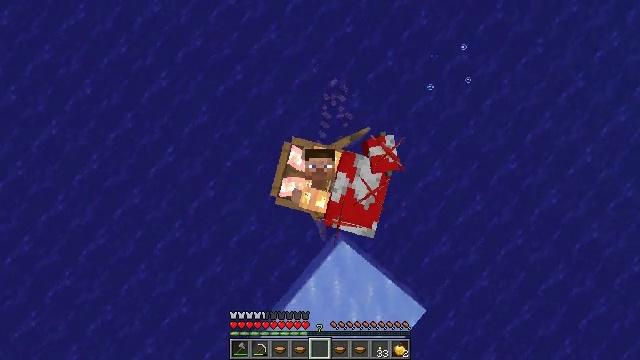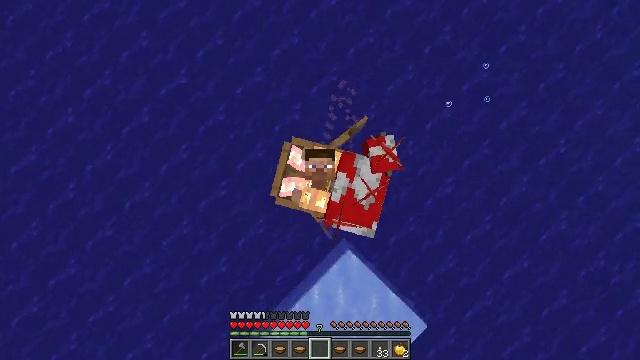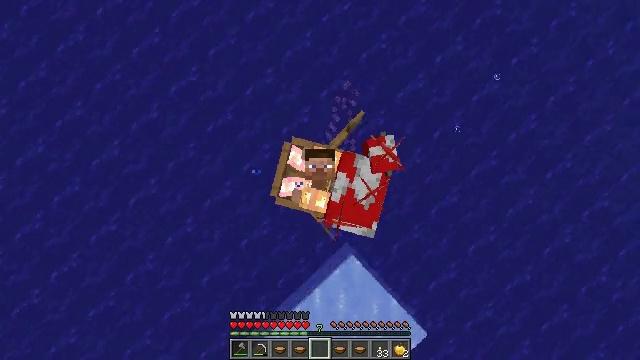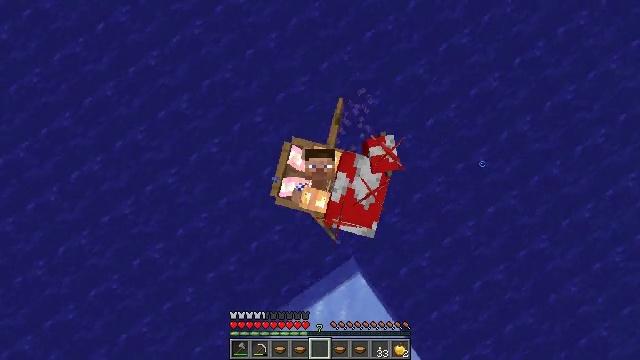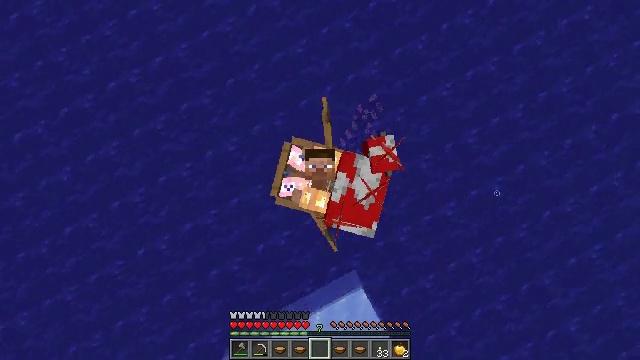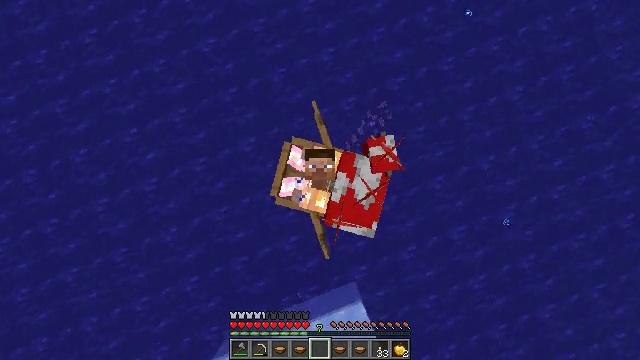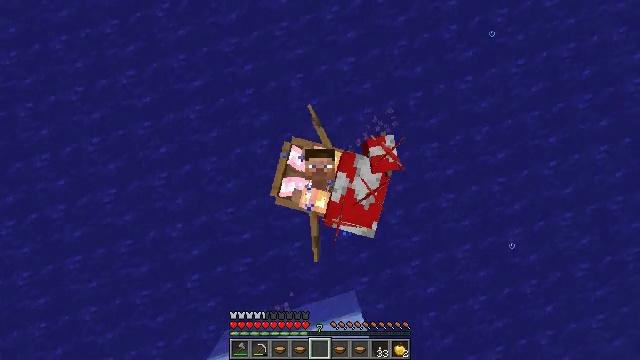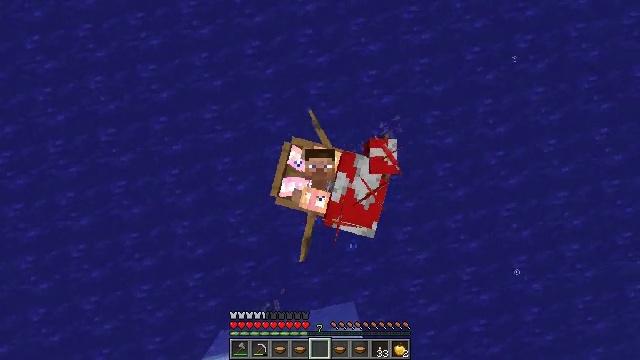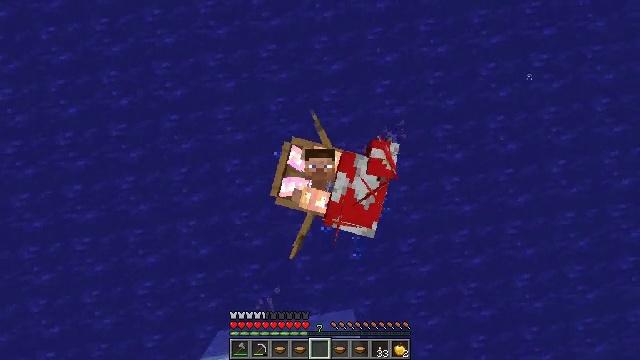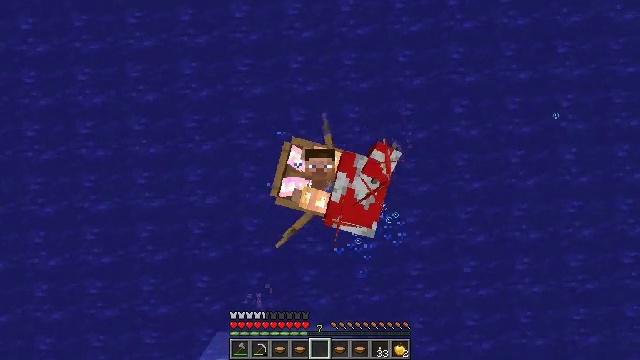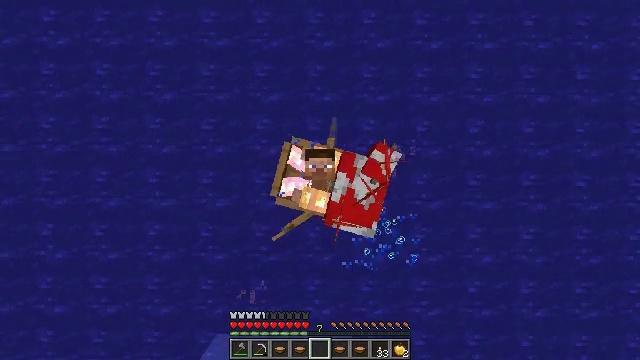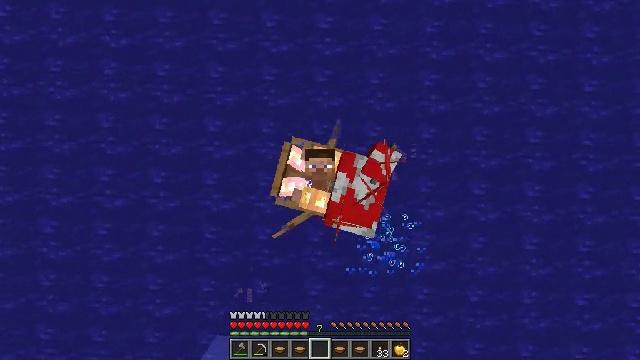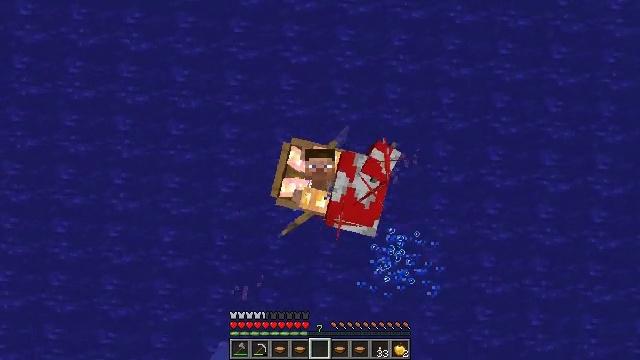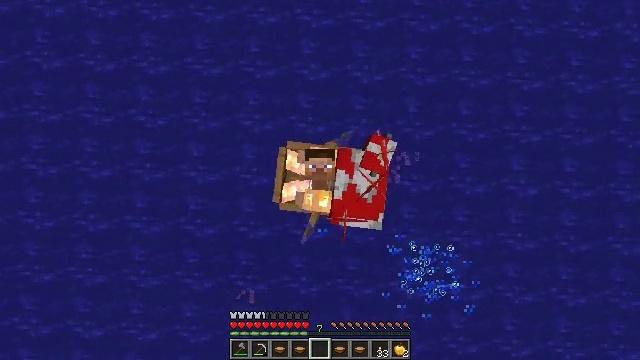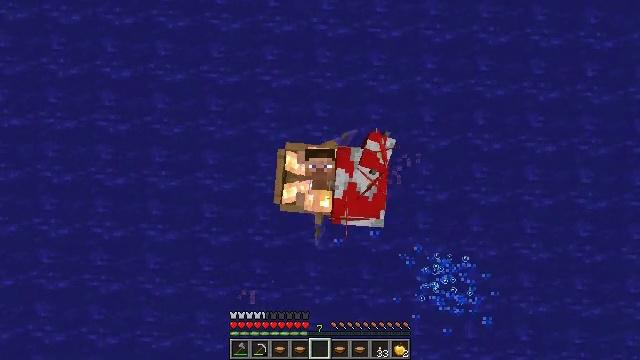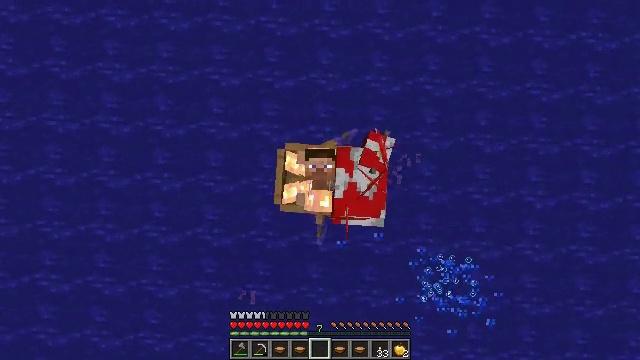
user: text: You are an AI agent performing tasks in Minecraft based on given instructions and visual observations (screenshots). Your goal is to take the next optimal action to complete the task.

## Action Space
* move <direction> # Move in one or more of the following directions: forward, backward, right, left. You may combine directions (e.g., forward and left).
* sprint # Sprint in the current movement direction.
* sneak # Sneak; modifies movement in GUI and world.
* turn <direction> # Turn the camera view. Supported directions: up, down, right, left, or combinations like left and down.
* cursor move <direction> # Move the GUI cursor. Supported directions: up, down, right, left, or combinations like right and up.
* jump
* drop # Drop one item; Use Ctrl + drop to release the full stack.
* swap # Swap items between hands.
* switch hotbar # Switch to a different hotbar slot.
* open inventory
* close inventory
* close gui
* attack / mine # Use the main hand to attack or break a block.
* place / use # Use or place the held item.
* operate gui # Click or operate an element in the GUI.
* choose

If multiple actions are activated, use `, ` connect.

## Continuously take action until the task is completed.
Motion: motion action
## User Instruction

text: Drop a mushroom stew.
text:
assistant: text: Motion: move forward and move left
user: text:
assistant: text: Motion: move forward and move left
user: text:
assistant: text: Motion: move forward and move left
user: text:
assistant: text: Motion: move forward and move left
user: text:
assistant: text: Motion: move forward
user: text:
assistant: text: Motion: move forward
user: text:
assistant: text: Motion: move forward
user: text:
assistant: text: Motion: move forward
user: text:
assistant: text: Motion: move forward
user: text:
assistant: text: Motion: move forward
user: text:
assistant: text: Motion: move forward
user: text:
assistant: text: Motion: move forward, turn right
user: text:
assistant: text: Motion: move forward, turn right and up
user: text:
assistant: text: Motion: move forward, turn right and up
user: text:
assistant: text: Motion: move forward, turn up
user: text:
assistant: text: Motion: move forward, turn up
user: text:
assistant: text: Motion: move forward
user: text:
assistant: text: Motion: move forward, turn right and down
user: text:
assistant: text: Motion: move forward, turn right and down
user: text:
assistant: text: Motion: move forward, turn right and down
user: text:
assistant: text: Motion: move forward, turn right and down
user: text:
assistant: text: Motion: move forward, turn right
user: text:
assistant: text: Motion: move forward, turn left and down
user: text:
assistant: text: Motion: move forward, turn left and down
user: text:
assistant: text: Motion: turn left and up
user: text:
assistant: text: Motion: turn left and up
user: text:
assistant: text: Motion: turn left and up
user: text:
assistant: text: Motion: no_op
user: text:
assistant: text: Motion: turn left and down
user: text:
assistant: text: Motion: turn left and down